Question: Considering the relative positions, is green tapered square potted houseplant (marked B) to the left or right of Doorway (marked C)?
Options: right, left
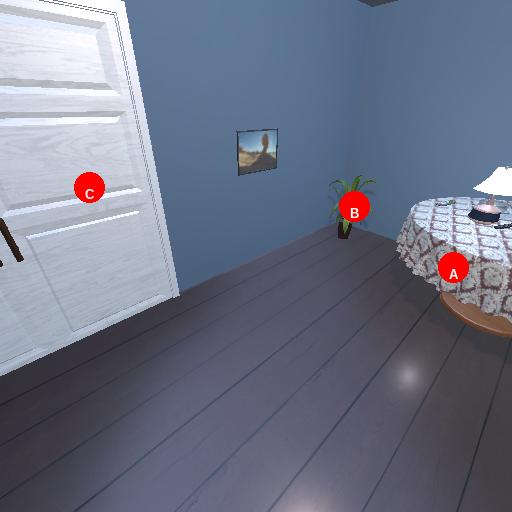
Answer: right